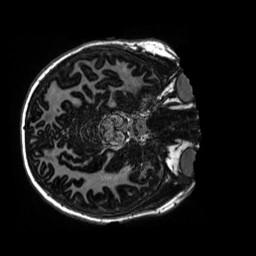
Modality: MP2RAGE
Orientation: axial
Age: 13
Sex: female
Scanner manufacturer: siemens
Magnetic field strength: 3 T
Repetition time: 4 s
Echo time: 0.00303 s